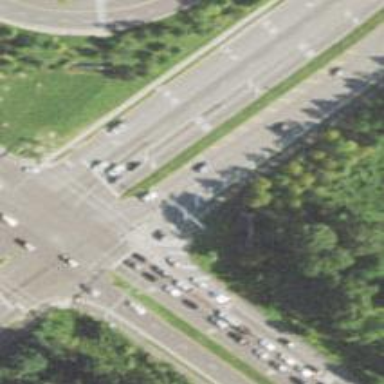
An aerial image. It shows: Primary link highway.